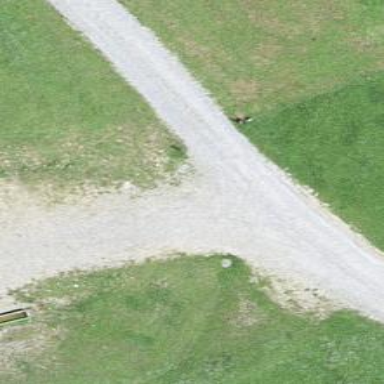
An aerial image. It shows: Gravel track with grade 2 quality.